Question: I'm having an issue fetching an object from an array of said Object. My code is below. I'm basically trying to build a table and fill in the columns with the data from each object. However currently the table is just showing the object and not the data. See picture:

Table:
'''
public void buildTable(JPanel panel) {
File file = new File("C:\Users\user\Desktop\test.txt");
try {
BufferedReader br = new BufferedReader(new FileReader(file));
String line;
lineArray = new ArrayList<Person[]>();
while((line = br.readLine()) != null) {
String[] temp = line.split("\t");
Person p = new Person(temp[0], temp[1], temp[2], temp[3], temp[4], temp[5], temp[6], temp[7], temp[8]);
lineArray.add(new Person[]{p});
}
br.close();
} catch (FileNotFoundException e) { e.printStackTrace();}
catch (IOException e) { e.printStackTrace(); }
List<String> columns = new ArrayList<String>();
final List<Person[]> values = new ArrayList<Person[]>();
columns.add("First Name");
columns.add("Last Name");
columns.add("Address");
columns.add("Address 2");
columns.add("City");
columns.add("State");
columns.add("Zip Code");
columns.add("Phone");
columns.add("Email");
for (int i = 0; i < lineArray.size(); i++) {
values.add(lineArray.get(i)); //this is the line where I'm guessing the main problem is
}
TableModel tableModel = new DefaultTableModel(values.toArray(new Object[][] {}), columns.toArray());
final JTable table = new JTable(tableModel);
JScrollPane tableContainer = new JScrollPane(table);
tableContainer.setBounds(10, 36, 833, 219);
panel.add(tableContainer);
table.addMouseListener(new MouseAdapter() {
public void mouseClicked(MouseEvent e) {
int selectedRow = table.convertRowIndexToModel(table.getSelectedRow());
contactName.setText((String) table.getValueAt(selectedRow, 0) + " " + table.getValueAt(selectedRow, 1));
contactAddress.setText((String) table.getValueAt(selectedRow, 2));
}
});
'''
}
Object Class:
'''
public class Person {
public String firstName;
public String lastName;
public String address;
public String address2;
public String city;
public String state;
public String zip;
public String phone;
public String email;
public Person(String firstName, String lastName, String address, String address2, String city, String state, String zip, String phone, String email) {
this.firstName = firstName;
this.lastName = lastName;
this.address = address;
this.address2 = address2;
this.city = city;
this.state = state;
this.zip = zip;
this.phone = phone;
this.email = email;
}
'''
}
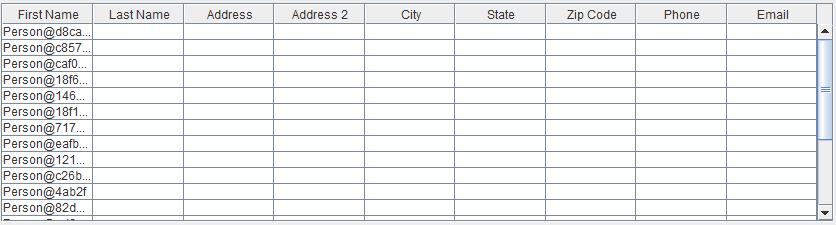
Answer: To solve your problem, you need only ONE ArrayList of Person (and not of array of Person), and you don't need the value ArrayList.
What you need instead is some method that create an array of arrays representing a table containing your data, in fact an array of arrays of Strings. The problem is the 'columns' of the table are actually the fields of the Person class. I'm not sure if my solution (below) is the best, probably you can solve this problem also dealing with the reflection.
Anyway, this works (I tried to modify least as possible your code or to simplify it):
'''
public void buildTable(JPanel panel) throws IOException {
File file = new File("C:\Users\user\Desktop\test.txt");
try {
BufferedReader br = new BufferedReader(new FileReader(file));
String line;
lineArray = new ArrayList<Person>();
while ((line = br.readLine()) != null) {
String[] temp = line.split(",");
Person p = new Person(temp[0], temp[1], temp[2], temp[3], temp[4], temp[5], temp[6], temp[7], temp[8]);
lineArray.add(p);
}
br.close();
} catch (FileNotFoundException e) {
e.printStackTrace();
} catch (IOException e) {
e.printStackTrace();
}
List<String> columns = new ArrayList<String>();
columns.add("First Name");
columns.add("Last Name");
columns.add("Address");
columns.add("Address 2");
columns.add("City");
columns.add("State");
columns.add("Zip Code");
columns.add("Phone");
columns.add("Email");
TableModel tableModel = new DefaultTableModel(Person.toStringsMatrix(lineArray), columns.toArray());
final JTable table = new JTable(tableModel);
JScrollPane tableContainer = new JScrollPane(table);
tableContainer.setBounds(10, 36, 833, 219);
panel.add(tableContainer);
}
'''
And the Person class:
'''
class Person {
public String firstName;
public String lastName;
public String address;
public String address2;
public String city;
public String state;
public String zip;
public String phone;
public String email;
public Person(String firstName, String lastName, String address, String address2, String city, String state, String zip, String phone, String email) {
this.firstName = firstName;
this.lastName = lastName;
this.address = address;
this.address2 = address2;
this.city = city;
this.state = state;
this.zip = zip;
this.phone = phone;
this.email = email;
}
public String[] toStrings() {
return new String[]{firstName, lastName, address, address2, city, state, zip, phone, email};
}
public static String[][] toStringsMatrix(ArrayList<Person> personList) {
int rows = personList.size();
String[] first = personList.get(0).toStrings();
int columns = first.length;
String[][] table = new String[rows][columns];
table[0] = first;
for (int k = 1; k < rows; k++) {
table[k] = personList.get(k).toStrings();
}
return table;
}
}
'''
I hope this will help you.